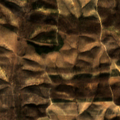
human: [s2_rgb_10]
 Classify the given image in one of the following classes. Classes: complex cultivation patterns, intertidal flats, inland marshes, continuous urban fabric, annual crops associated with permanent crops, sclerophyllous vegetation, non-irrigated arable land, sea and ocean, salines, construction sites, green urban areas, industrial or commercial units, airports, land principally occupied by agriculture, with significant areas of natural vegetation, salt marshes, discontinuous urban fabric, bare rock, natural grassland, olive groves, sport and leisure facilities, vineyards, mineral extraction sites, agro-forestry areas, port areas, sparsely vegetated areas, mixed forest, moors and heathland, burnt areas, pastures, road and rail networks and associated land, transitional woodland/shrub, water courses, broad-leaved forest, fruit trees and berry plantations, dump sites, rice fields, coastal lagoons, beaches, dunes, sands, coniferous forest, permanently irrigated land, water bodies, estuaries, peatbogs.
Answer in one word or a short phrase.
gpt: transitional woodland/shrub